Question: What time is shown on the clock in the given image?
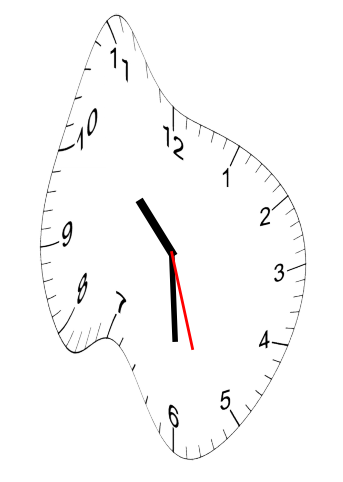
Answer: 10:29:27